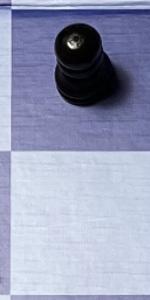
Label: Empty